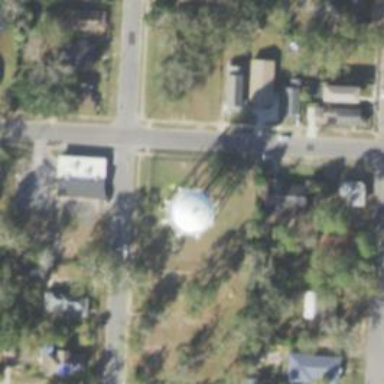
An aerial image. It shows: Water tower that is man-made.